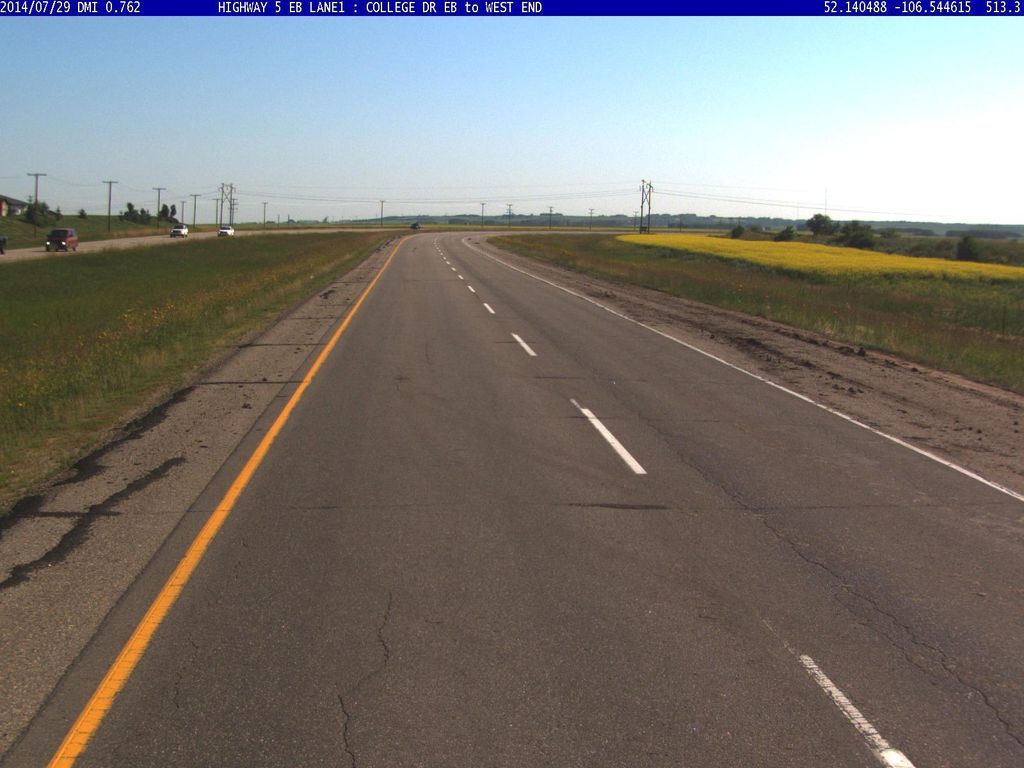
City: saskatoon